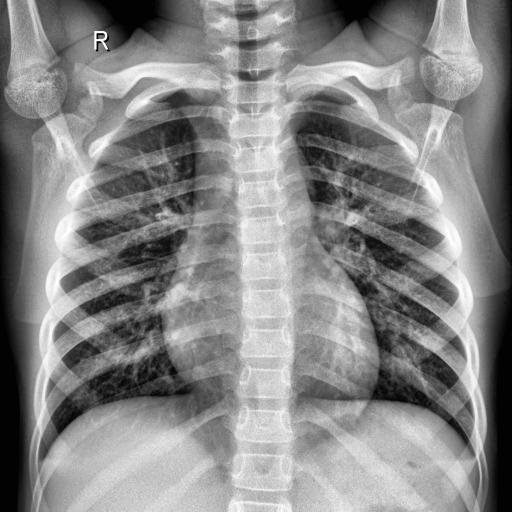
Finding: NORMAL